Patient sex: M
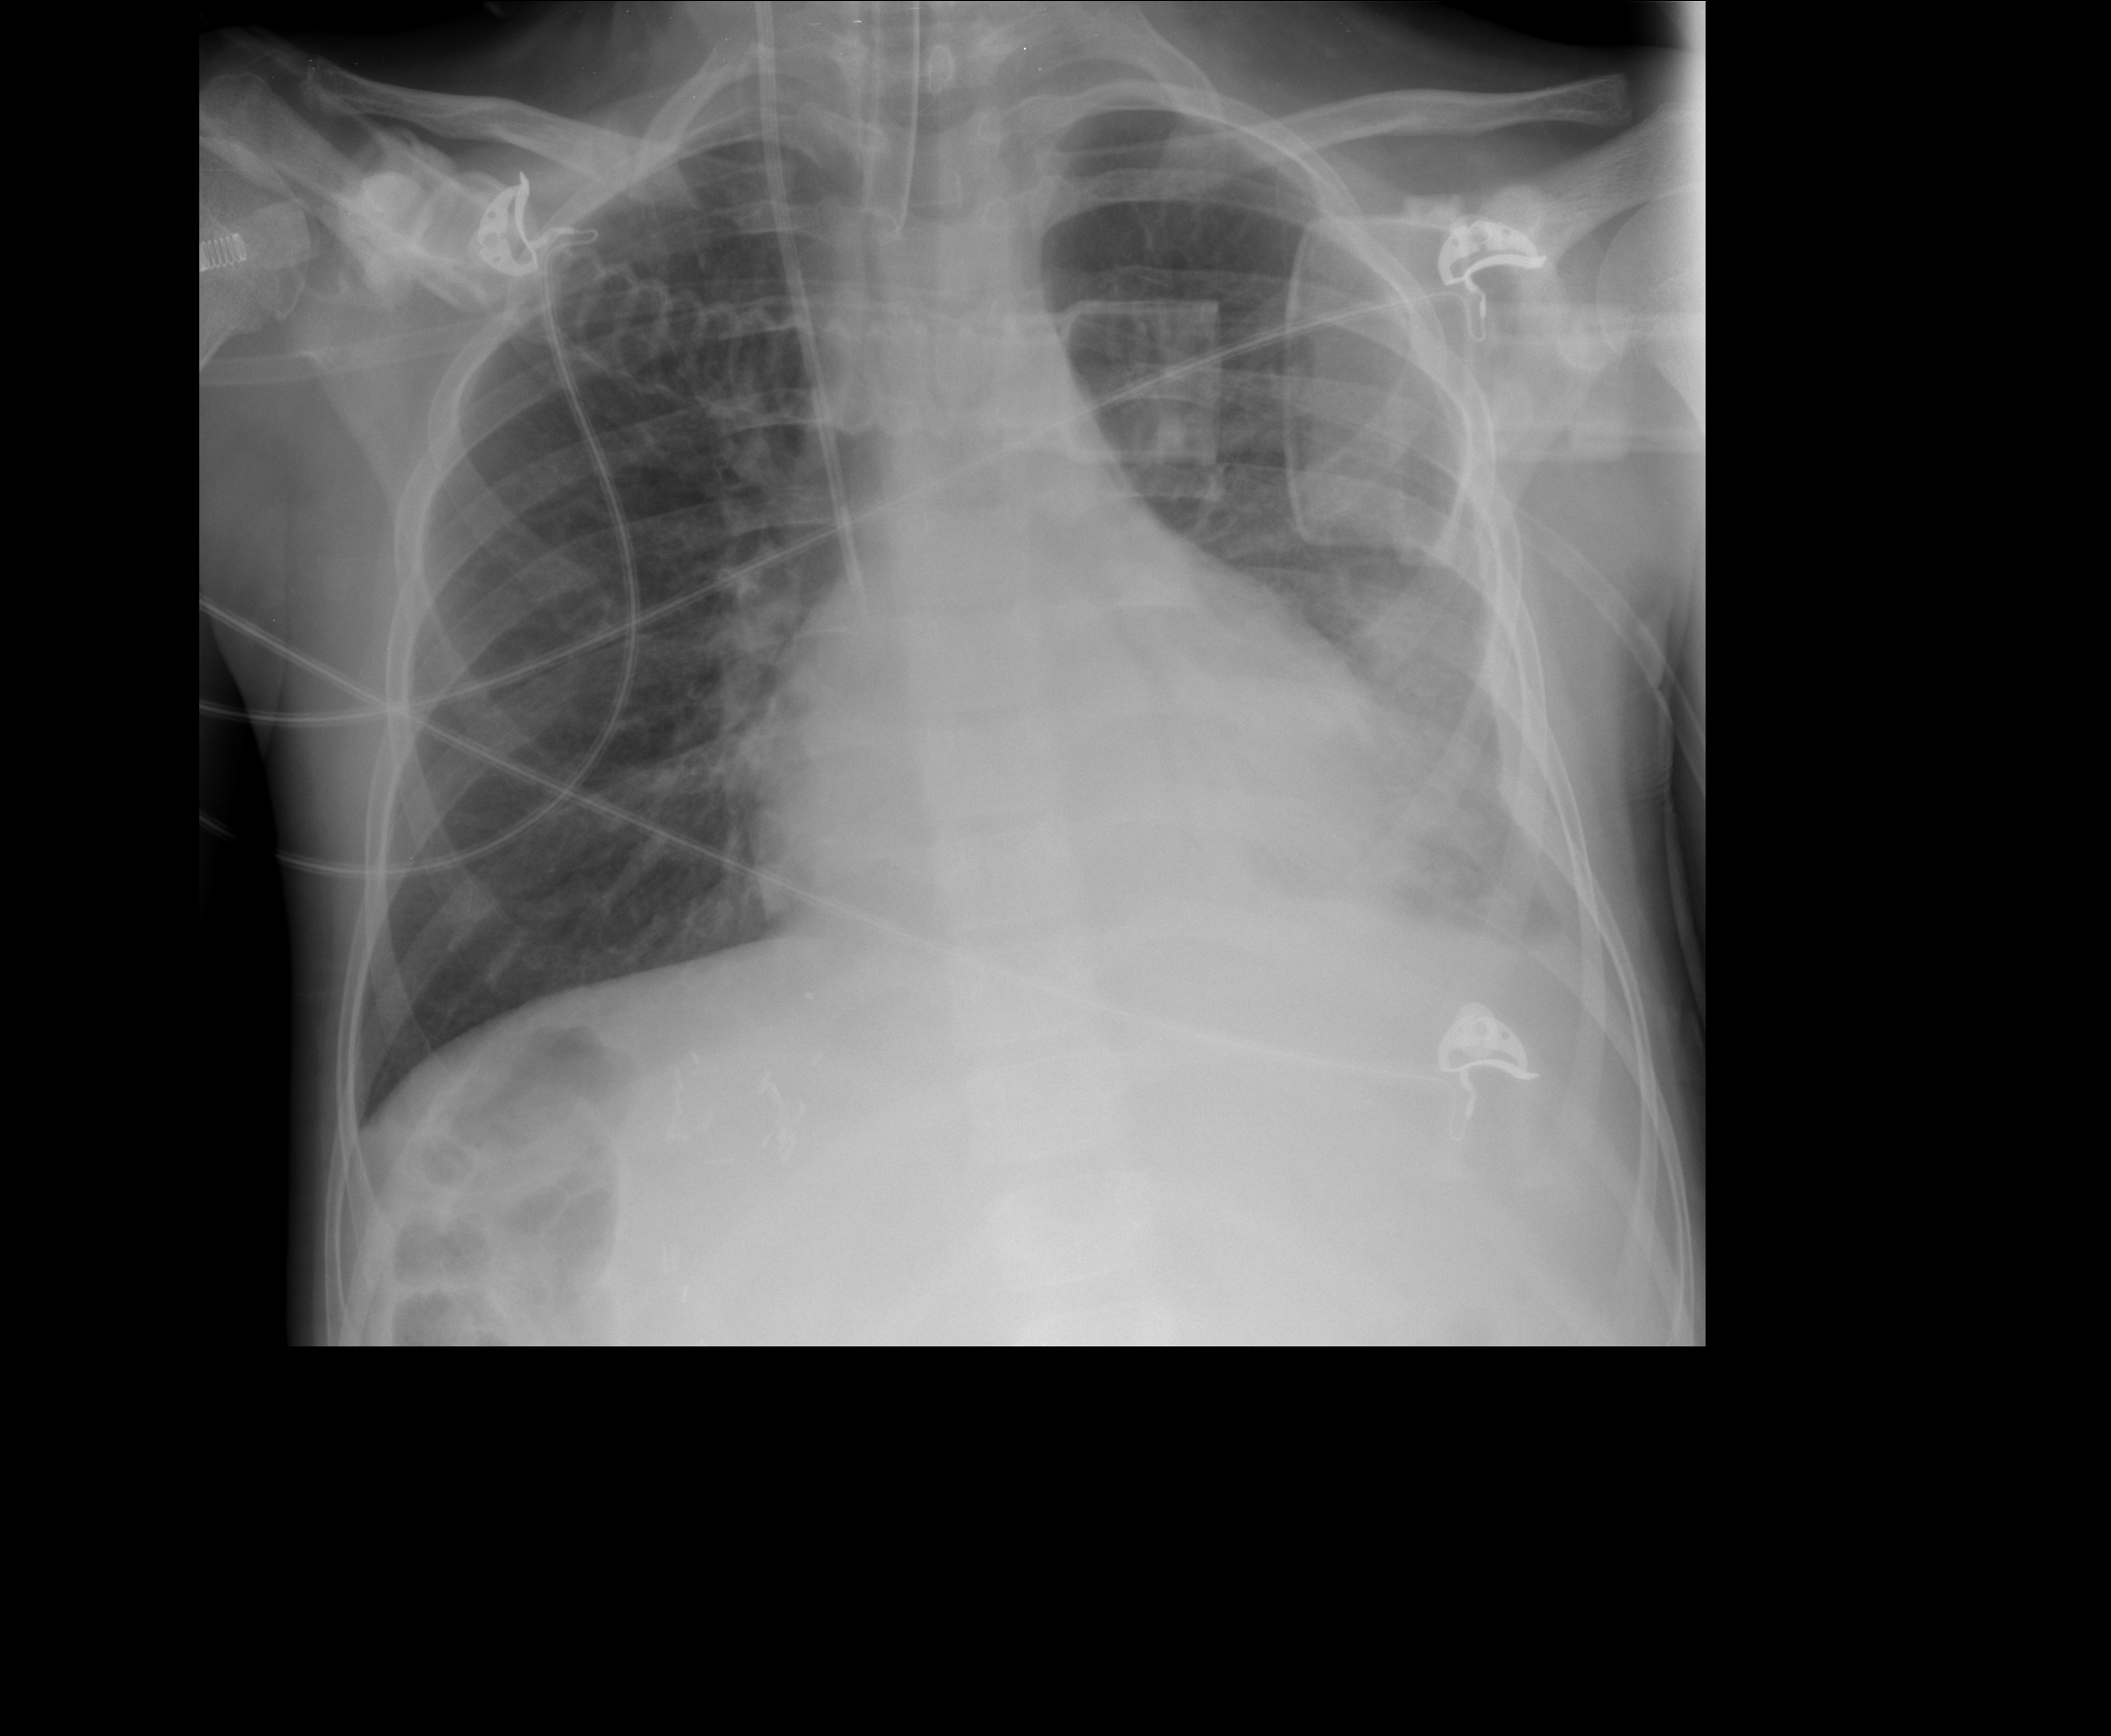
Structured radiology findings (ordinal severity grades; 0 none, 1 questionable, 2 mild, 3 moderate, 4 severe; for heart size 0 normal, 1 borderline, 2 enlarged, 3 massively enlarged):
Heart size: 2
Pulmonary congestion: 0
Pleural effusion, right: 0
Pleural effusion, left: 0
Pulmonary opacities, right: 1
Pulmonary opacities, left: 1
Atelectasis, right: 2
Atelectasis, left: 2